Question: '''
public void Delete(Dinner dinner)
{
List<RSVP> rsvps = dinner.RSVPs.ToList();// This clone looks inefficient.
foreach (RSVP rsvp in rsvps)
entities.RSVPs.DeleteObject(rsvp);
entities.Dinners.DeleteObject(dinner);
}
'''

Deleting a parent row by deleting the child rows referencing it first through the child row clones looks inefficient.
Duplicating the child rows will consume huge resources I think.
If so, what is the better way?
'''
namespace NerdDinner.Models
{
public class DinnerRepository
{
private NerdDinnerEntities entities = new NerdDinnerEntities();
public IQueryable<Dinner> FindAllDinners()
{
return entities.Dinners;
}
public IQueryable<Dinner> FindUpcomingDinners()
{
return from dinner in entities.Dinners
where dinner.EventDate > DateTime.Now
orderby dinner.EventDate
select dinner;
}
public Dinner GetDinnerByID(int DinnerID)
{
return entities.Dinners.FirstOrDefault(d => d.DinnerID == DinnerID);
}
public void Add(Dinner dinner)
{
entities.Dinners.AddObject(dinner);
}
public void Delete(Dinner dinner)
{
//List<RSVP> rsvps = dinner.RSVPs.ToList();
//foreach (RSVP rsvp in dinner.RSVPs)
// entities.RSVPs.DeleteObject(rsvp);
entities.Dinners.DeleteObject(dinner);
}
public void Save()
{
entities.SaveChanges();
}
}
}
'''
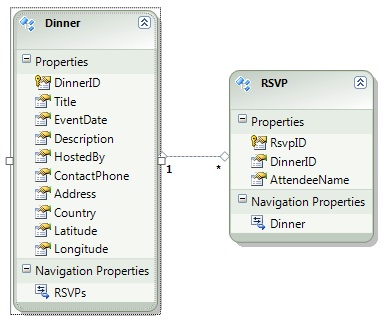
Answer: Set the delete rule to cascade on the foreign key, then when you delete the dinner object the database will automatically remove all child records.
Keep in mind, this probably won't be reflected down to EF so any objects already in memory will not be marked as deleted.